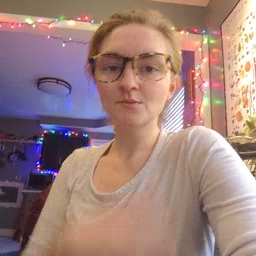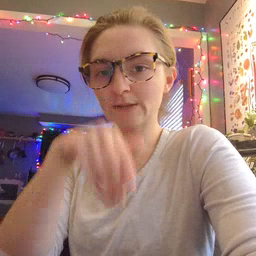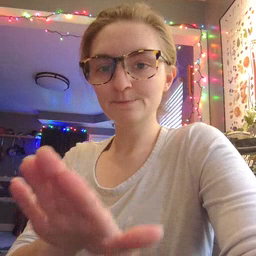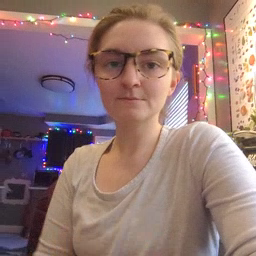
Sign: elephant